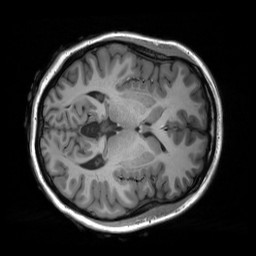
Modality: T1w
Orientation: axial